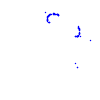
Particle: proton